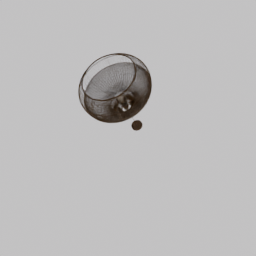
Label: lighting